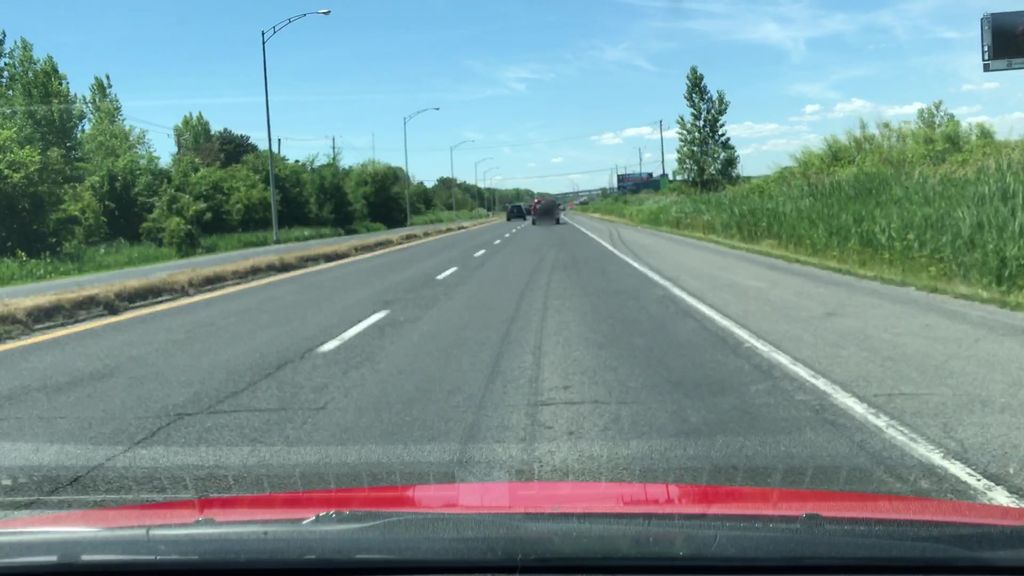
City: montreal